高一 · 代数
学校宿舍与办公室相距 $a m$, 某同学有重要材料要送给老师, 从宿舍出发先匀速跑步 3 分钟来到办公
室, 停留 2 分钟, 然后匀速步行 10 分钟返回宿舍. 在这个过程中, 这位同学行走的路程是时间的函数, 则这个函数图象是
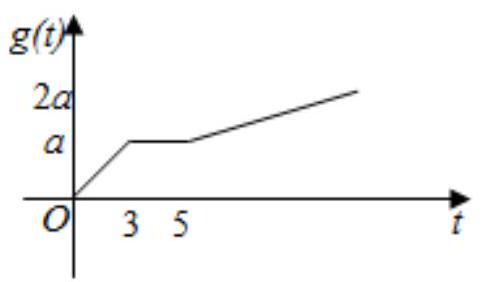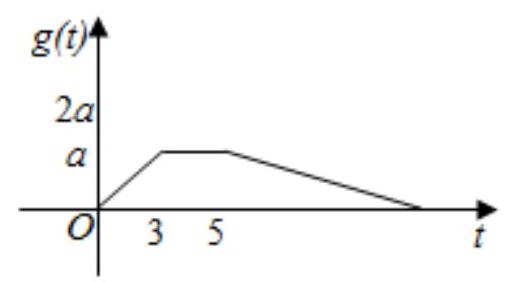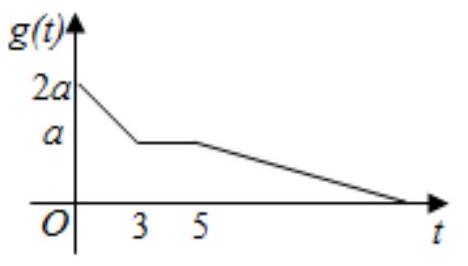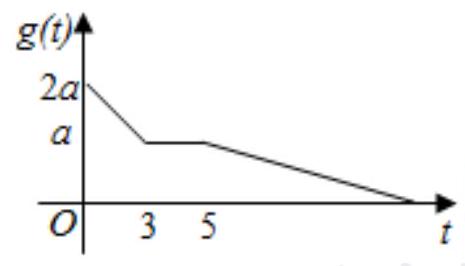
A.

B.

C.

D.

答案: A
解析:

由题意可得先匀速跑步 3 分钟来到办公室, 路程是递增, 停留 2 分钟,

路程不发生变化, 再匀速步行 10 分钟返回宿舍, 总路程也是增加的, 只有 $A$ 符合,

故选: A.